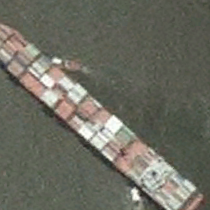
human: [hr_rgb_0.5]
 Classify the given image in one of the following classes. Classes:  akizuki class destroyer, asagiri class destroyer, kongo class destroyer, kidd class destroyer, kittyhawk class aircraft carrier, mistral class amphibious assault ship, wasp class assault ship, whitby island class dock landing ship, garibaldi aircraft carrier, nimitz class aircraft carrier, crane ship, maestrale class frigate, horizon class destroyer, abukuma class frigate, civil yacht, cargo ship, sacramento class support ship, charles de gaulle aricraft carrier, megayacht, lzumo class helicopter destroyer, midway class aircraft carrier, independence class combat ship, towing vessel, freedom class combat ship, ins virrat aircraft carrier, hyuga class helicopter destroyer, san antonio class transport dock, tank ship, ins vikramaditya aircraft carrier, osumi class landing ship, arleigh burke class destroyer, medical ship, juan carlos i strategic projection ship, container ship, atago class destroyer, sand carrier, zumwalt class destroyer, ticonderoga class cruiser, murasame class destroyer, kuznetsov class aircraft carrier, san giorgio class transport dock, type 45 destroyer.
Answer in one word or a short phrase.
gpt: Container ship